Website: apple
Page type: account-selection
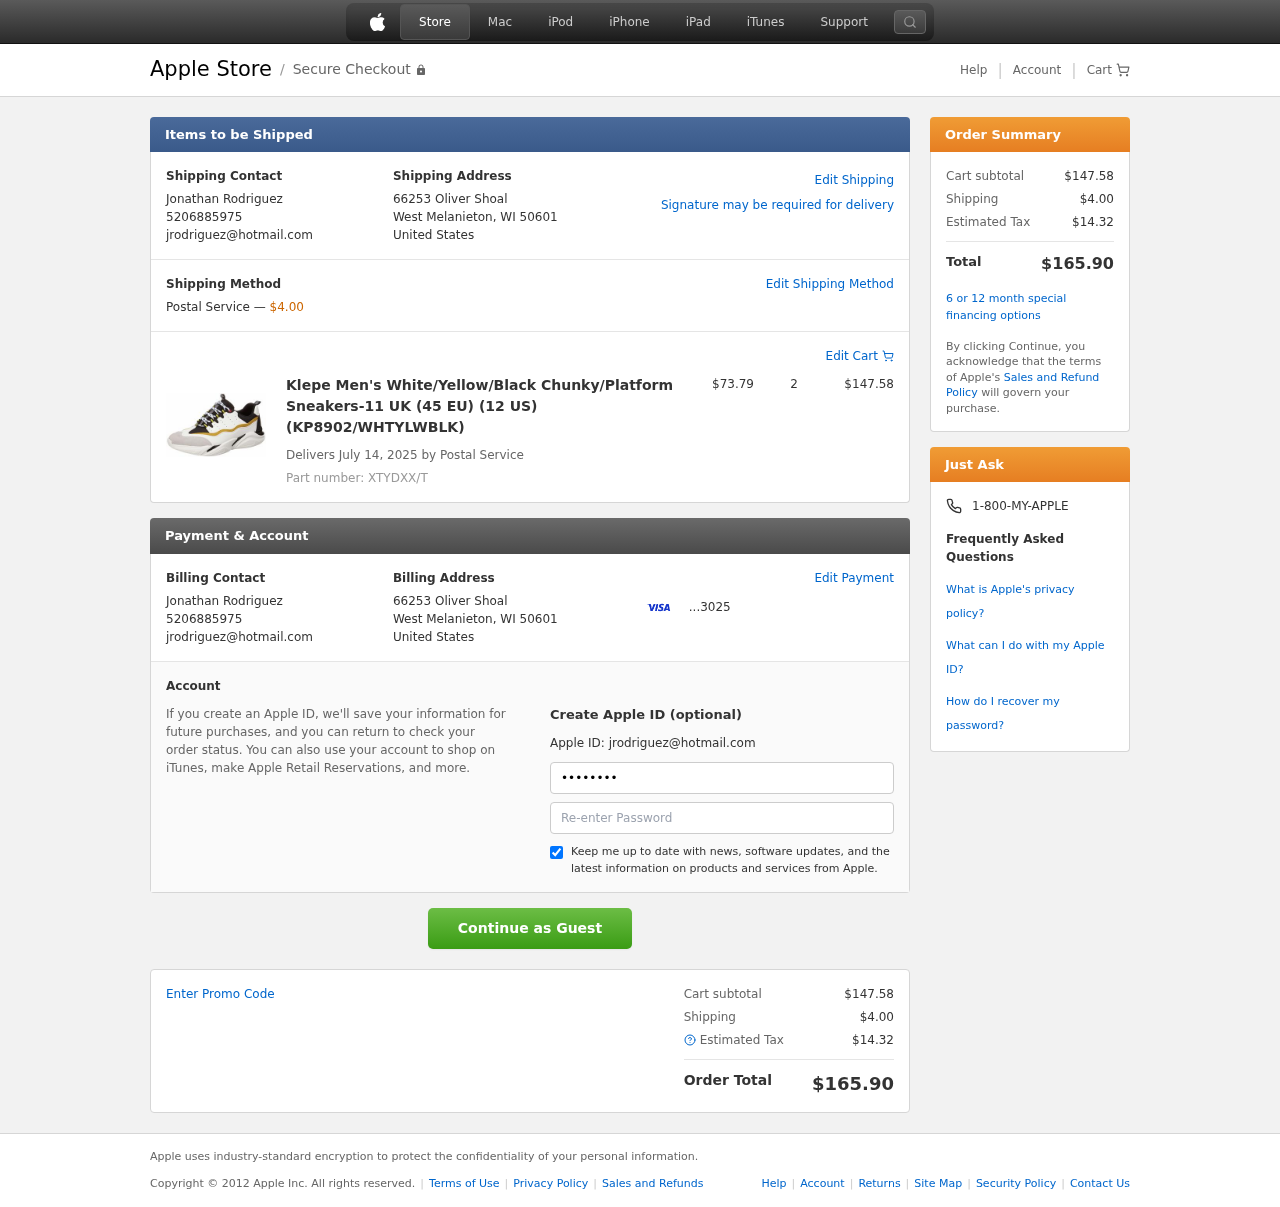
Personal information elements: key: PII_CARD_LAST4
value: ...3025
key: PII_CITY_STATE_ZIP
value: West Melanieton, WI 50601
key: PII_COUNTRY
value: United States
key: PII_EMAIL
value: jrodriguez@hotmail.com
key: PII_FULLNAME
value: Jonathan Rodriguez
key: PII_PHONE
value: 5206885975
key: PII_STREET
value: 66253 Oliver Shoal
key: PII_FIRSTNAME
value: Jonathan
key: PII_LASTNAME
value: Rodriguez
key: PII_FULLNAME2
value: Jonathan Rodriguez
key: PII_FULLNAME3
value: Jonathan Rodriguez
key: PII_FIRSTNAME2
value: Jonathan
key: PII_FIRSTNAME3
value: Jonathan
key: PII_LASTNAME2
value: Rodriguez
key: PII_LASTNAME3
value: Rodriguez
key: PII_FIRSTNAME_DERIVED
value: Jonathan
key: PII_LASTNAME_DERIVED
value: Rodriguez
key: PII_FULLNAME_DERIVED
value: Jonathan Rodriguez
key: PII_NAME_FULL_DERIVED
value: Jonathan Rodriguez
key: PII_PHONE_LINE
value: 5975
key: PII_PHONE_SUFFIX
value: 5975
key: PII_PHONE2
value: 5206885975
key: PII_PHONE3
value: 5206885975
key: PII_PHONE_NUMERIC
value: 5206885975
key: PII_PHONE_LINE_NUMERIC
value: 5975
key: PII_PHONE_SUFFIX_NUMERIC
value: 5975
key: PII_PHONE2_NUMERIC
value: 5206885975
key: PII_PHONE3_NUMERIC
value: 5206885975
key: PII_PHONE_DIGITS
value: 5206885975
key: PII_PHONE_LAST4
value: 5975
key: PII_EMAIL2
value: jrodriguez@hotmail.com
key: PII_EMAIL3
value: jrodriguez@hotmail.com
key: PII_STREET2
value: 66253 Oliver Shoal
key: PII_CITY_STATE_ZIP2
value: West Melanieton, WI 50601
Product elements: key: PRODUCT1_NAME
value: Klepe Men's White/Yellow/Black Chunky/Platform Sneakers-11 UK (45 EU) (12 US) (KP8902/WHTYLWBLK)
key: PRODUCT1_PRICE
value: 73.79
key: PRODUCT1_QUANTITY
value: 2
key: PRODUCT_PART_NUMBER
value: Part number: XTYDXX/T
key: PRODUCT_TOTAL
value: $147.58
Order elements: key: ORDER_SHIPPING_COST
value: $4.00
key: ORDER_DELIVERY_DATE
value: Delivers July 14, 2025 by Postal Service
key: ORDER_SUBTOTAL
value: $147.58
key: ORDER_TAX
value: $14.32
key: ORDER_TOTAL
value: $165.90